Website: lowes
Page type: customer-info-address
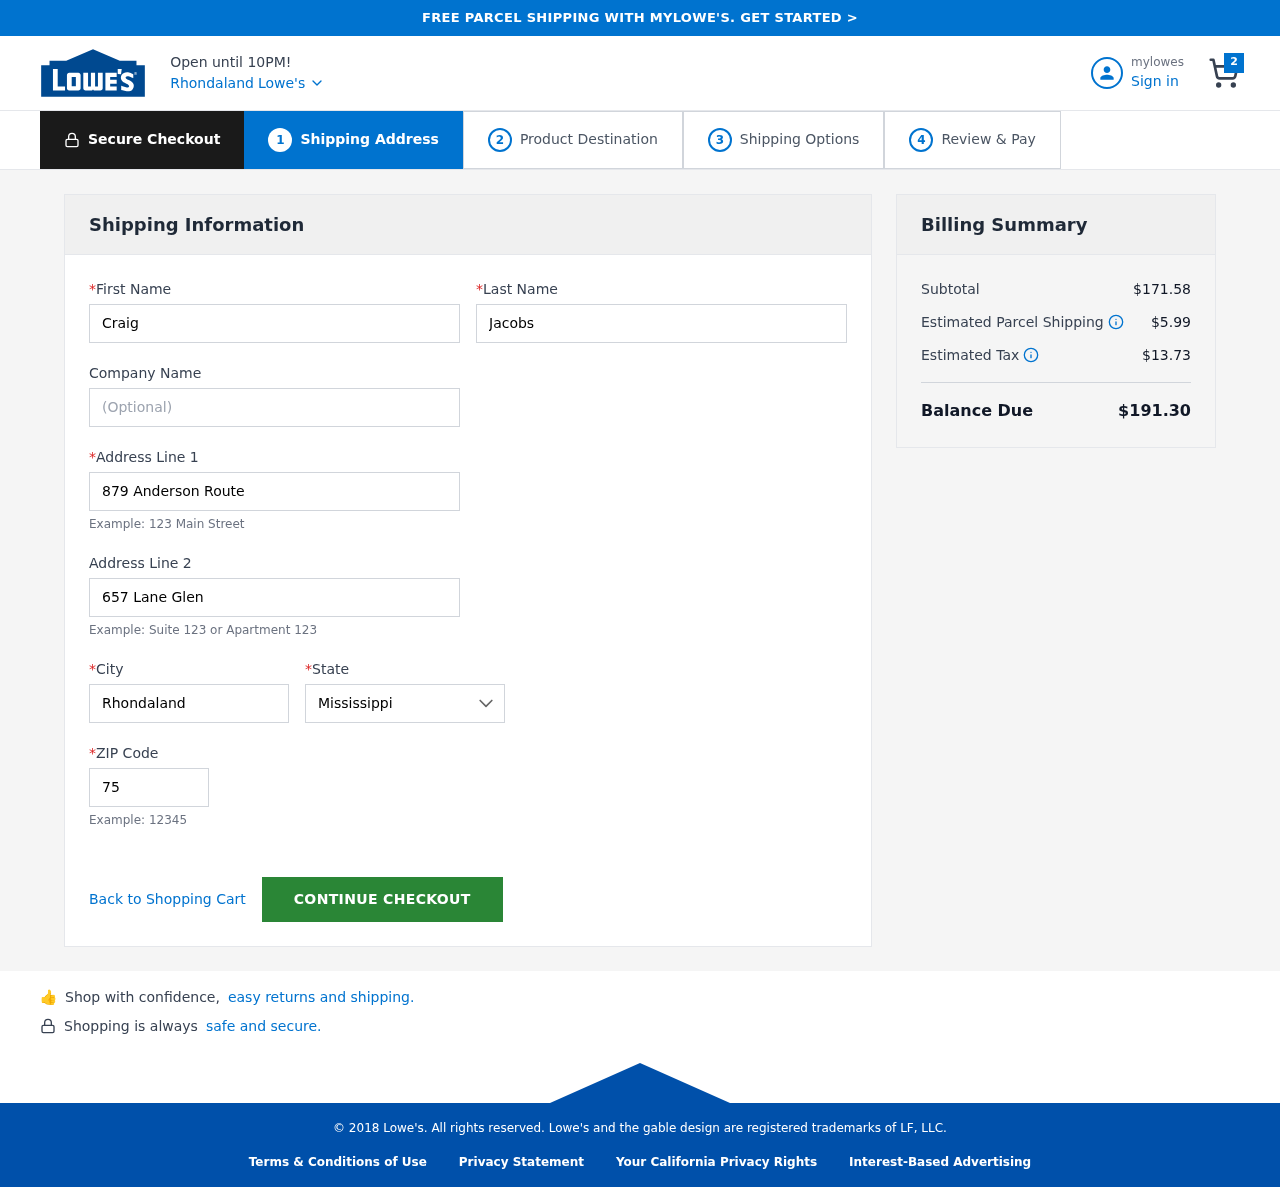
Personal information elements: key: PII_CITY
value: Rhondaland
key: PII_FIRSTNAME
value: Craig
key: PII_LASTNAME
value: Jacobs
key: PII_POSTCODE
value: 75115
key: PII_STATE
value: Mississippi
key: PII_STREET
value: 879 Anderson Route
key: PII_STREET2
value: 657 Lane Glen
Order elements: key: ORDER_NUM_ITEMS
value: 2
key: ORDER_SUBTOTAL
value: $171.58
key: ORDER_SHIPPING_COST
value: $5.99
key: ORDER_TAX
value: $13.73
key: ORDER_TOTAL
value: $191.30